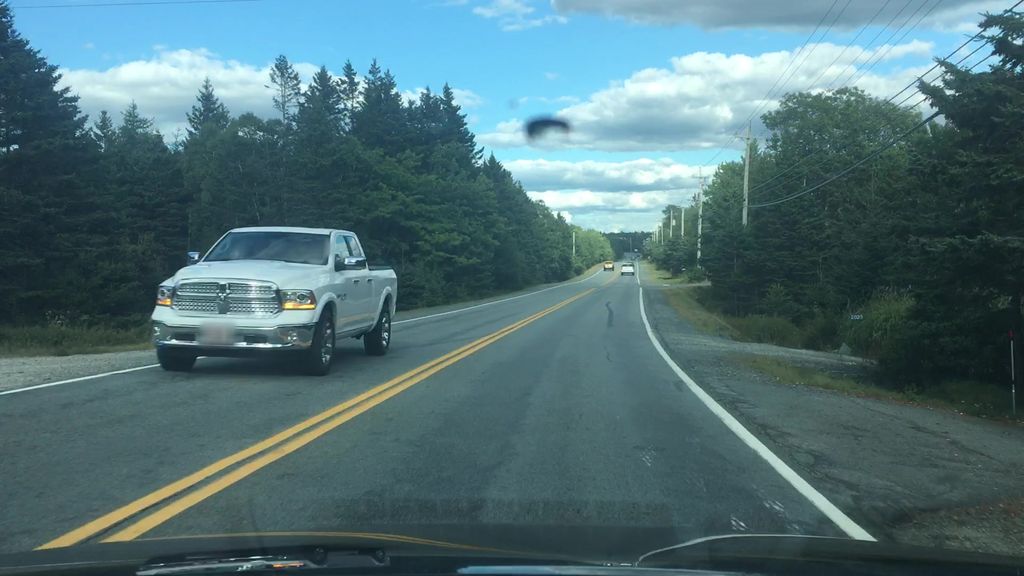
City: halifax